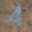
Label: 4